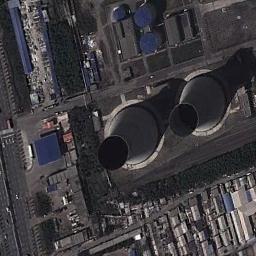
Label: thermal_power_station